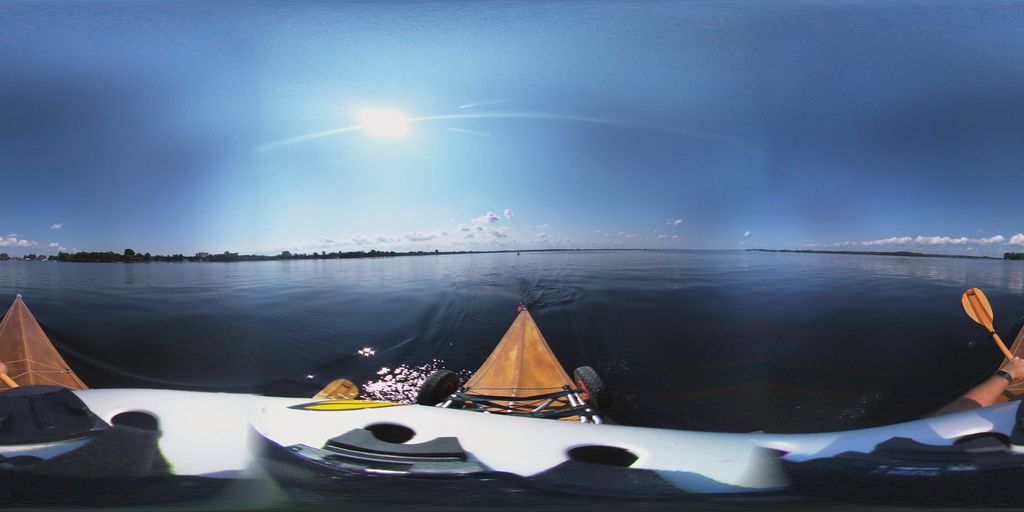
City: ottawa-gatineau